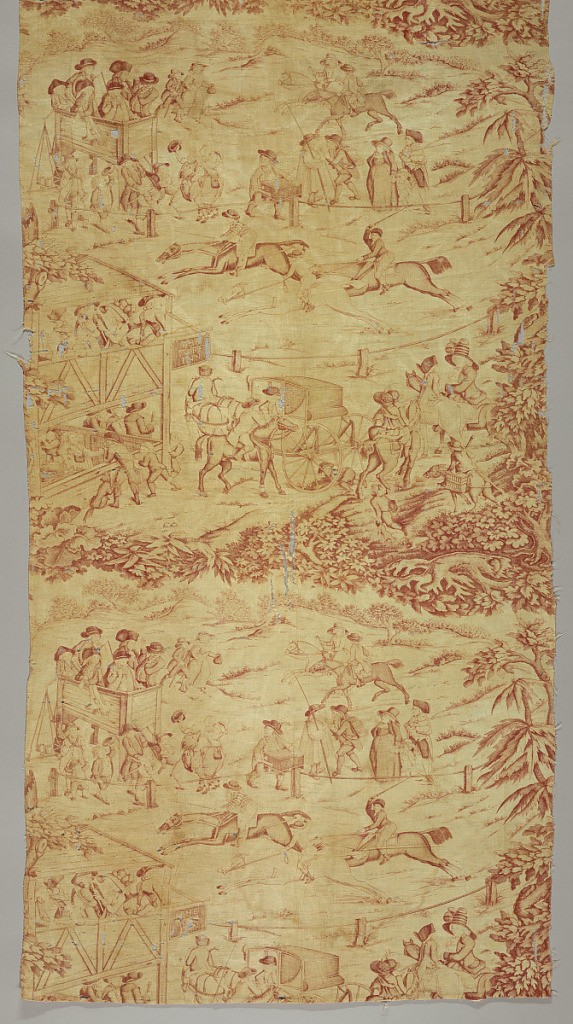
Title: The Turf Inn
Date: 1780–90
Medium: cotton Technique: printed by engraved plate on plain weave
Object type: Textile
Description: A horse race taking place in front of a grandstand with the sign "The Turf Inn". In red on white.